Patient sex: M
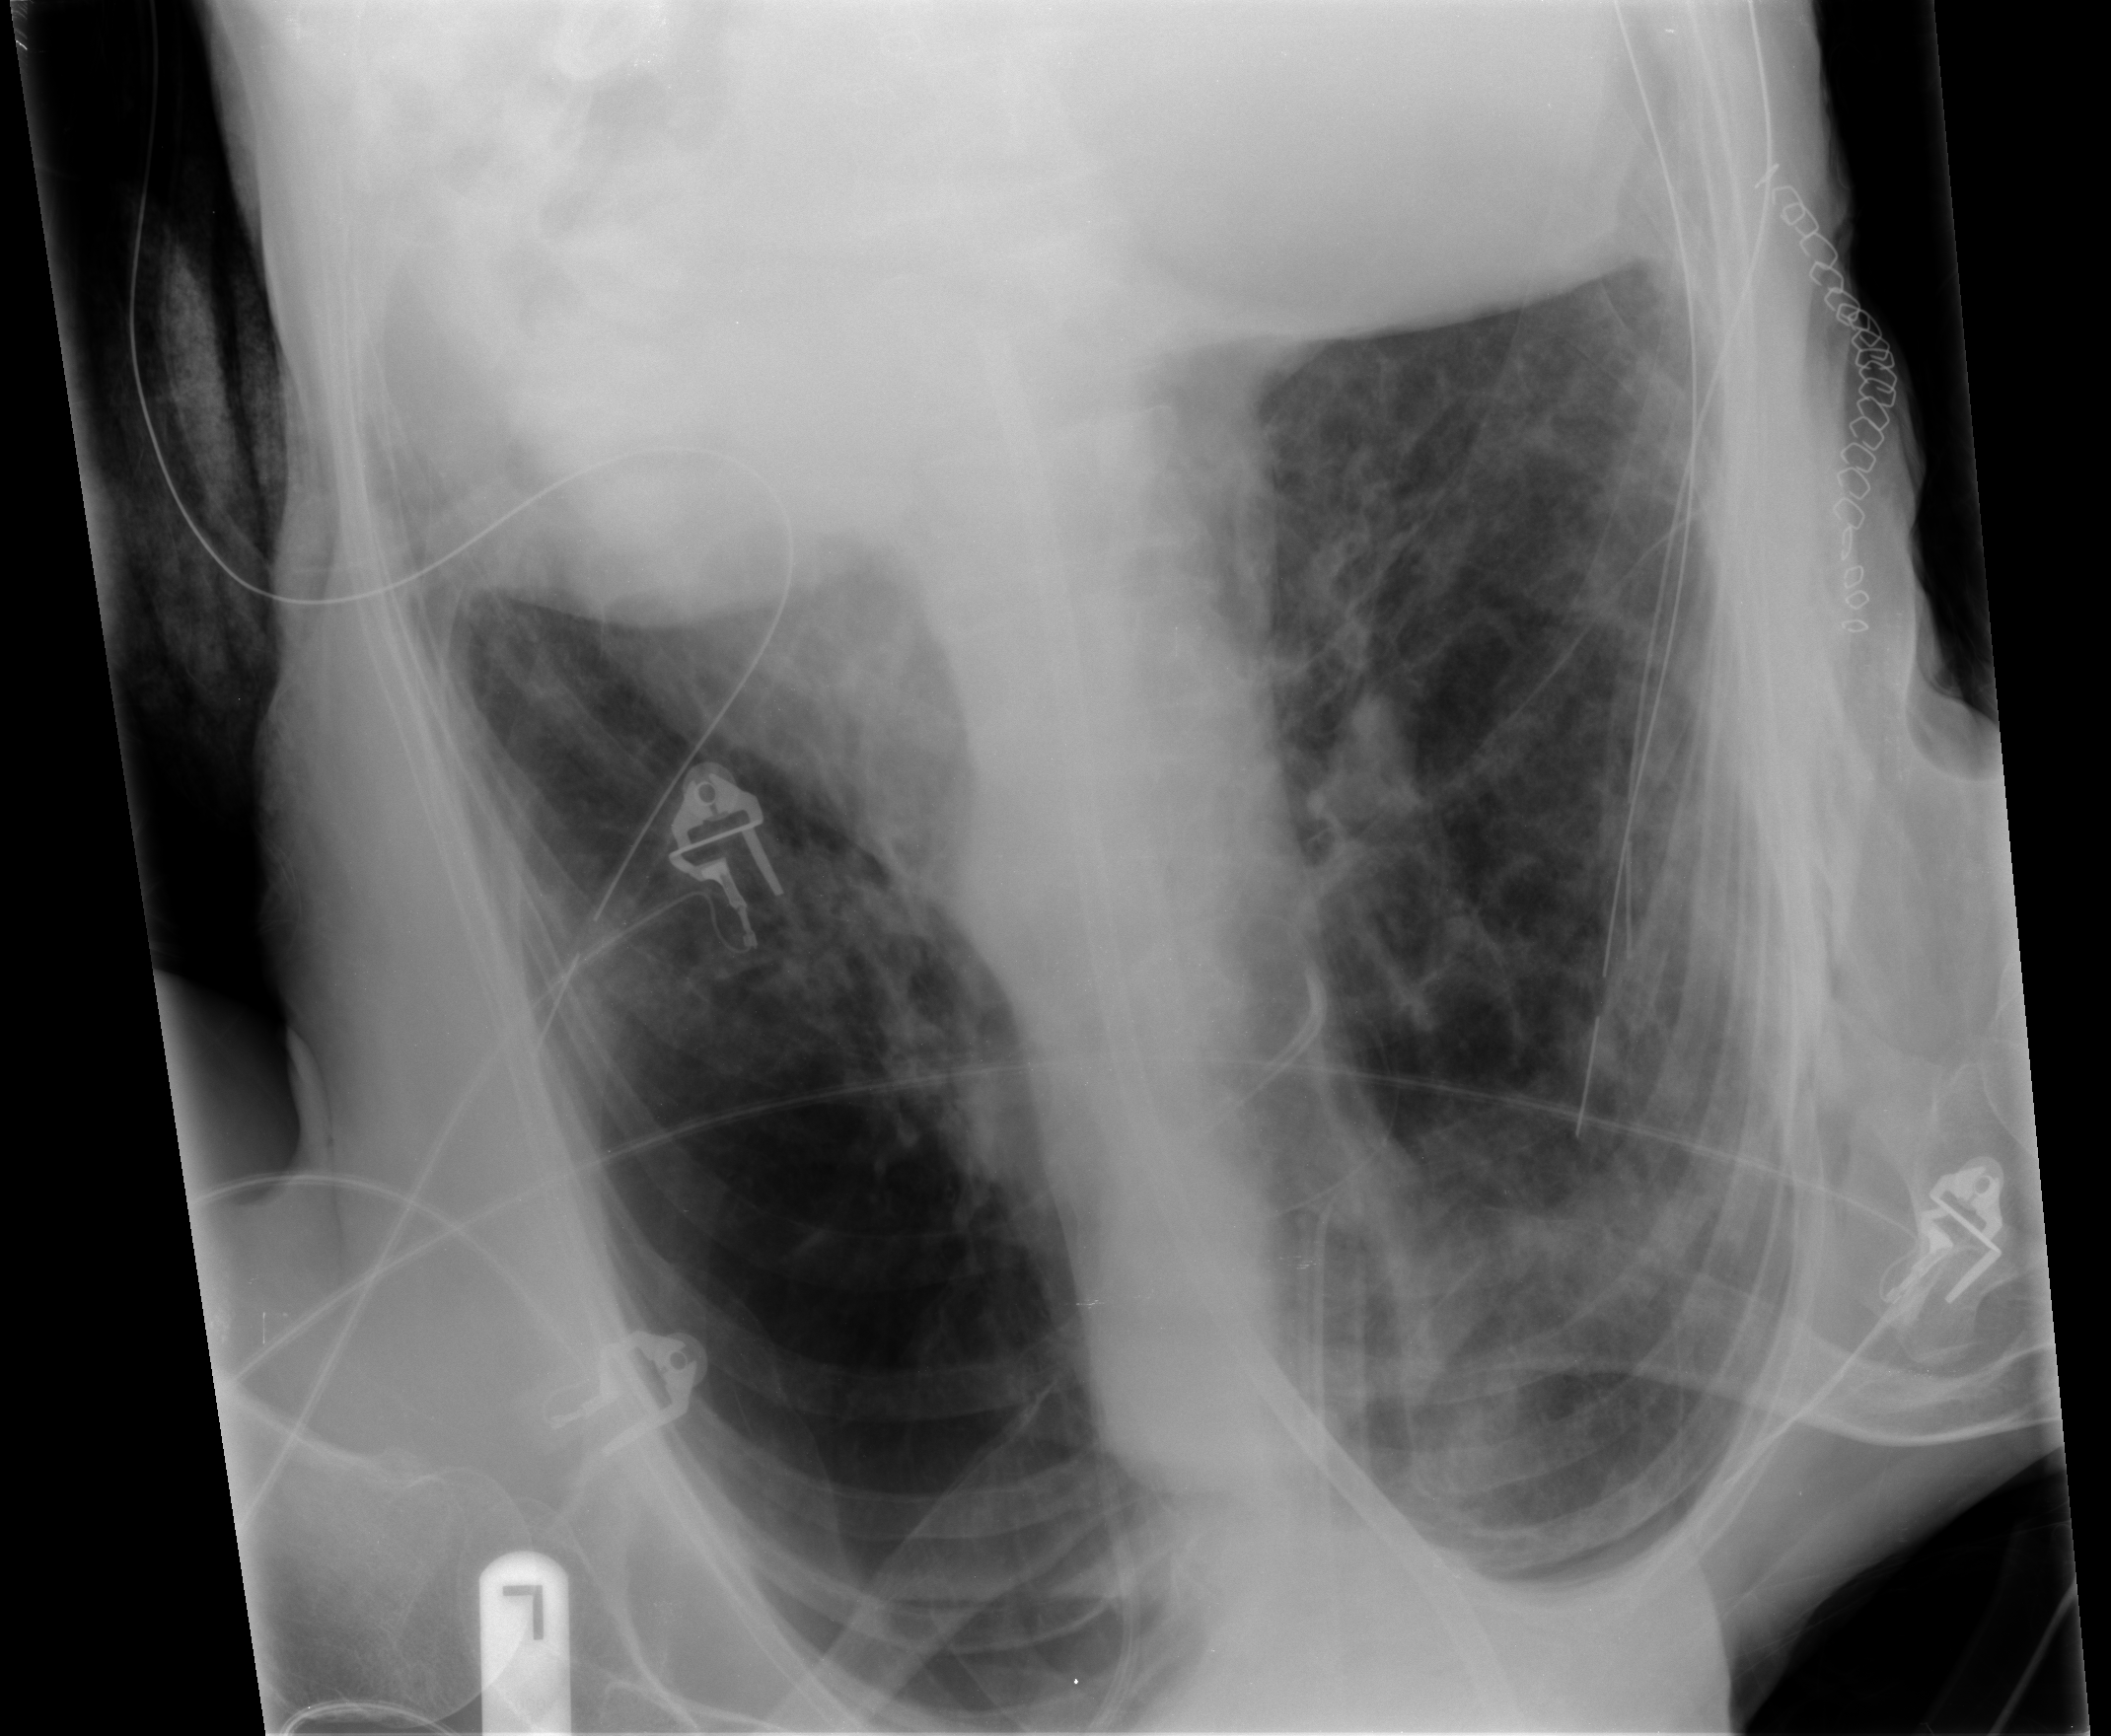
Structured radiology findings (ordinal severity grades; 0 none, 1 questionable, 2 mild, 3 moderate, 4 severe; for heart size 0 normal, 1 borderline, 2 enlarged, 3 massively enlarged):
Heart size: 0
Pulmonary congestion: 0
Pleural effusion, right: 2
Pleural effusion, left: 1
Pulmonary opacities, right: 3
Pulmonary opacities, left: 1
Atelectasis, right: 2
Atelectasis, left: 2